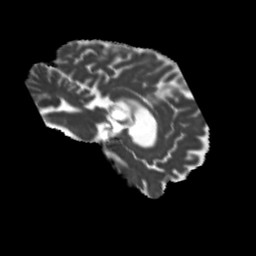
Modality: MD
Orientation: sagittal
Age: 70
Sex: male
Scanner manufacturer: siemens
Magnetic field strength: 3 T
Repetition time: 5.25 s
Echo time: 0.08 s